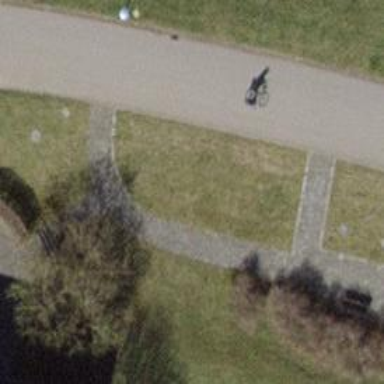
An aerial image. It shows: Footway made of paving stones.